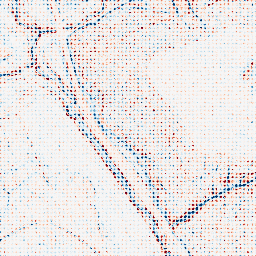
Category: edge_preserving
Decomposition family: bilateral
Decomposition parameters: d: 5
sigma_color: 25
sigma_space: 50
Upsampling method: sinc_hamming
Upsampling parameters: scale: 8
kernel_size: 4
Upsampling scale: 8